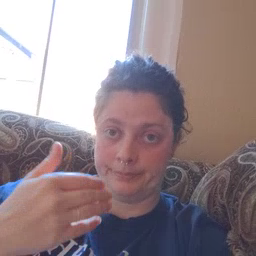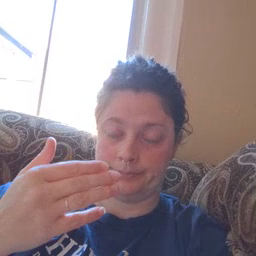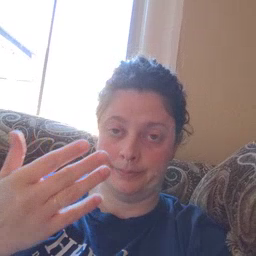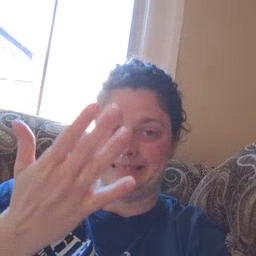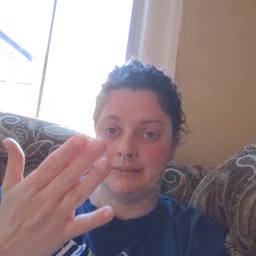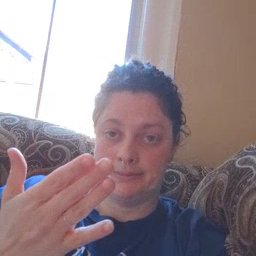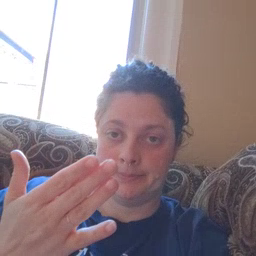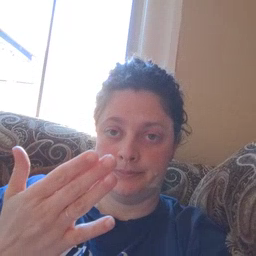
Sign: mitten